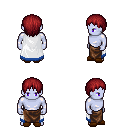
a pixel art fantasy rpg character, male body template, dark elf, purple skin, white trimmed cape, robe skirt, brunette plain hairstyle, brown slippers, four views (front, back, left, right), 2x2 character sprite sheet, small pixel art, hard edges, no anti-aliasing